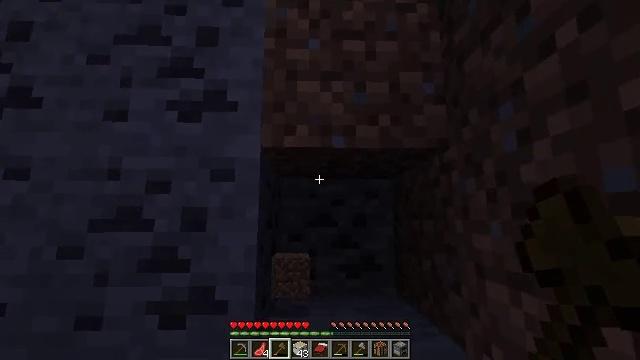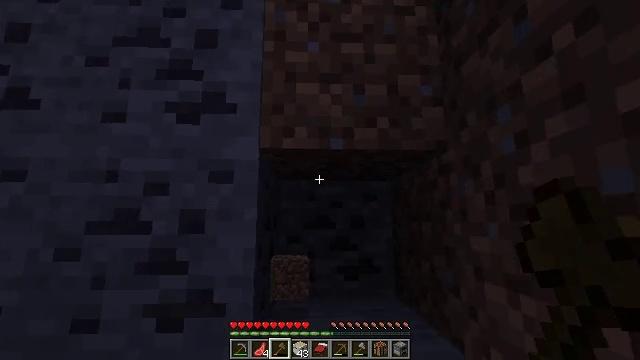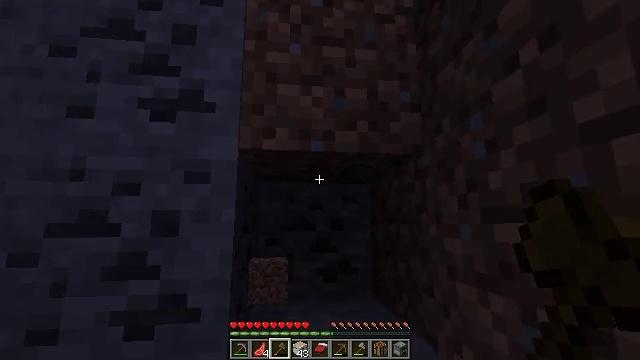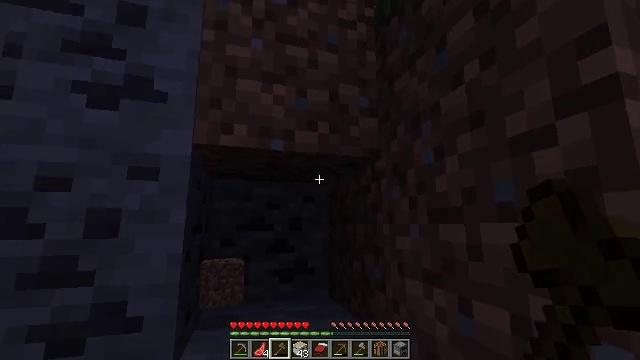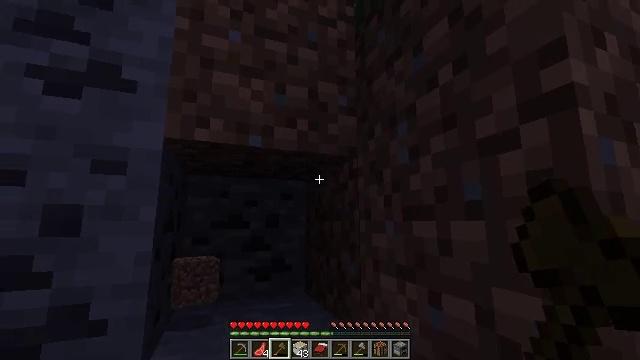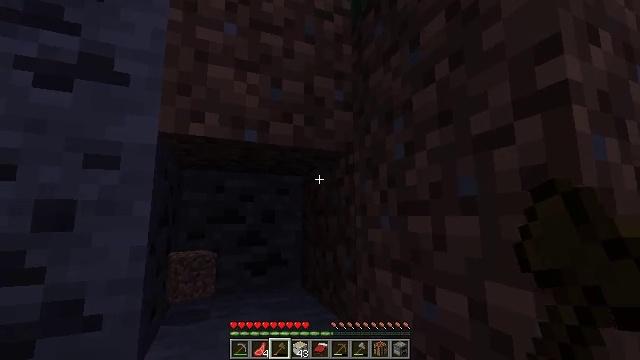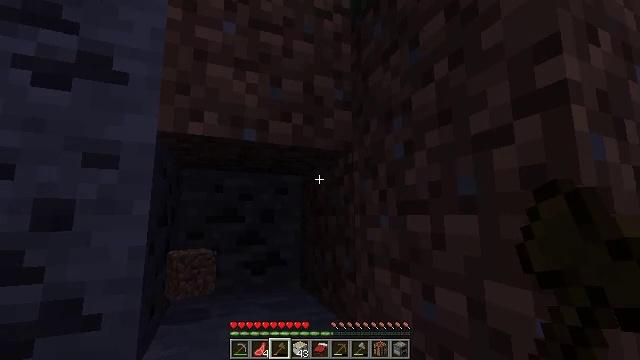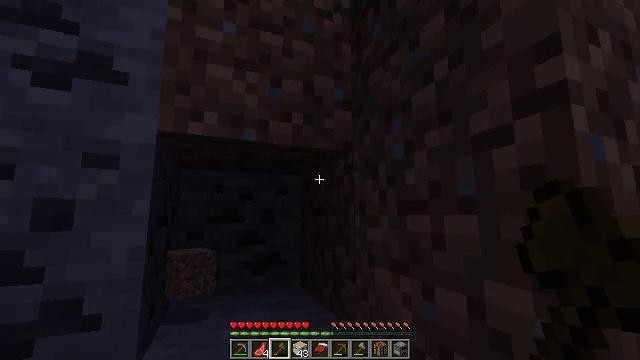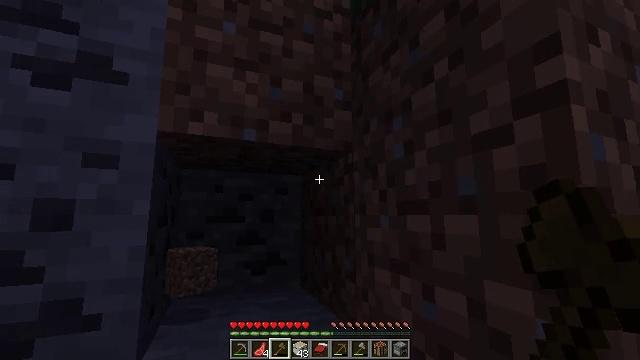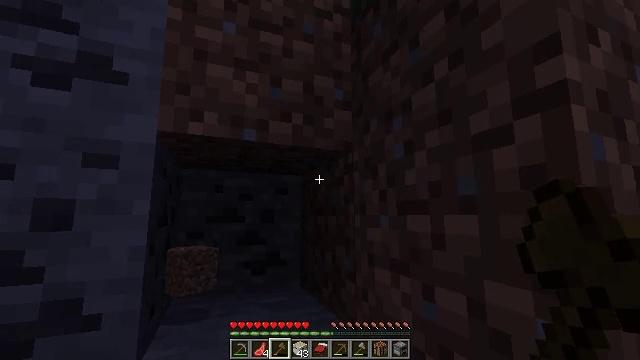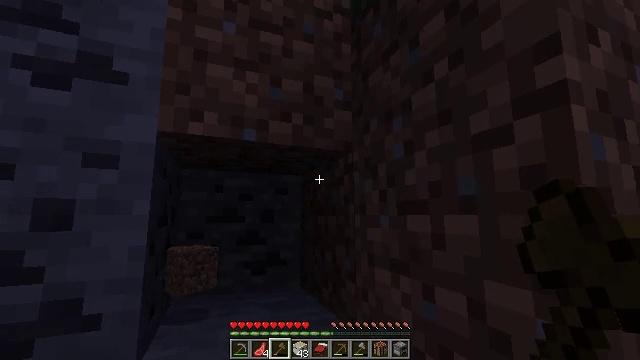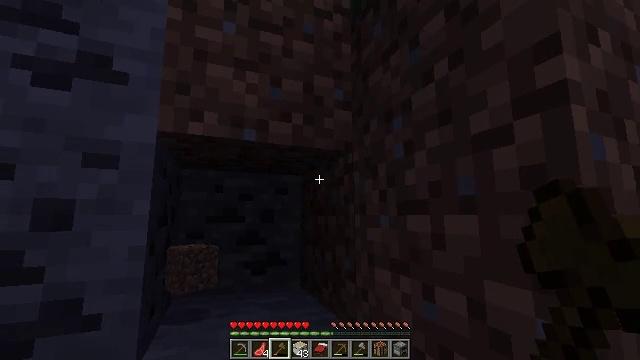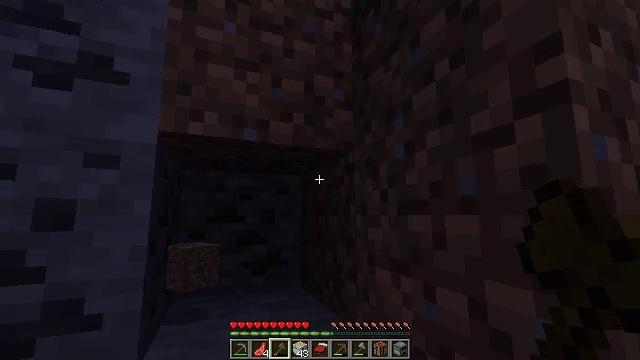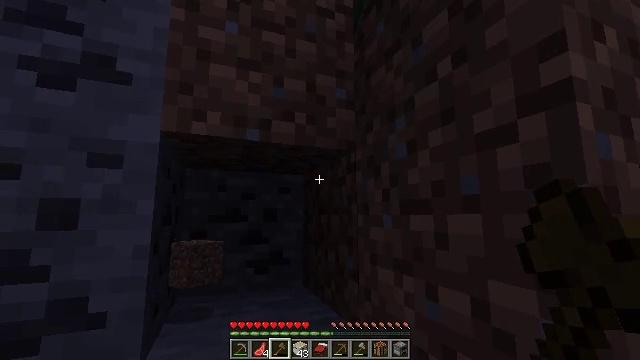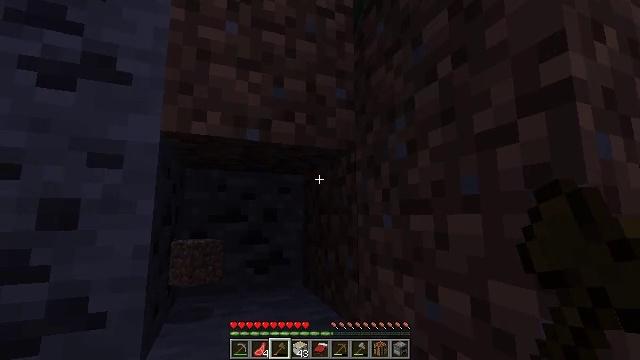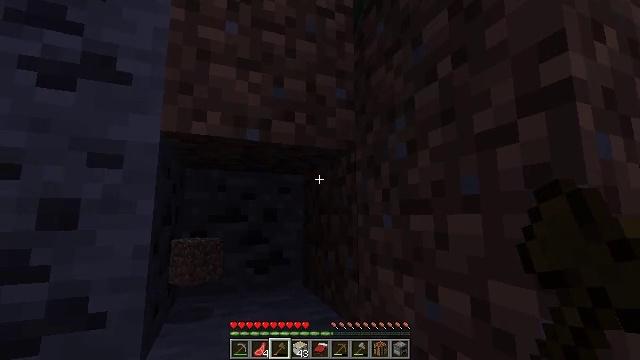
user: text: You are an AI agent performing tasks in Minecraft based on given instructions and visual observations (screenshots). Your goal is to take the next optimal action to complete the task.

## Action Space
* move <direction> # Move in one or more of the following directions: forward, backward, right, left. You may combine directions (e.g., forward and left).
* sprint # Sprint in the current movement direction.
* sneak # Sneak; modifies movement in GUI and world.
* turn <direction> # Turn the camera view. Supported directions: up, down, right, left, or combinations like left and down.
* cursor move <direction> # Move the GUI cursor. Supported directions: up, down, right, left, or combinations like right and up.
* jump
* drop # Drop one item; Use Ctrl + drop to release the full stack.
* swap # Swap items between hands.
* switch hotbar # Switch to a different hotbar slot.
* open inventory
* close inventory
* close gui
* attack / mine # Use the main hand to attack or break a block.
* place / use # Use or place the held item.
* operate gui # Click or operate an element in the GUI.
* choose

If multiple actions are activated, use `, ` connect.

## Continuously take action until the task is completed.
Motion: motion action
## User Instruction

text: Collect dirt by holding left button.
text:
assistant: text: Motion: no_op
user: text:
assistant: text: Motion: turn right
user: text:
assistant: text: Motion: turn right
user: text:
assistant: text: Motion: turn right
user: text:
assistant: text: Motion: turn down
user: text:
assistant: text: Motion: no_op
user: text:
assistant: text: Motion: no_op
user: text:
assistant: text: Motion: no_op
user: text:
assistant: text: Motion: no_op
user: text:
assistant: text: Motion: no_op
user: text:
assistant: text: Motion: no_op
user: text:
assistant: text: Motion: no_op
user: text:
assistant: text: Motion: no_op
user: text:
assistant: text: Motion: no_op
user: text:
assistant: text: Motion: no_op
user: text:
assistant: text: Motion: no_op
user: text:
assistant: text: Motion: no_op
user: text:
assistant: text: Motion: no_op
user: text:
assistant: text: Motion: no_op
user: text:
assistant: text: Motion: no_op
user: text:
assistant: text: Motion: no_op
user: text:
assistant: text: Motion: no_op
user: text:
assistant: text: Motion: move forward
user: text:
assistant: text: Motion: move forward, turn left
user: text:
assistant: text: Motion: move forward, turn left and up
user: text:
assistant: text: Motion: move forward, turn left and up
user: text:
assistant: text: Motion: move forward, turn left and up
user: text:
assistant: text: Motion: move forward, turn up
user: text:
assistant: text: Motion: turn left and up
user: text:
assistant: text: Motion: turn left and up